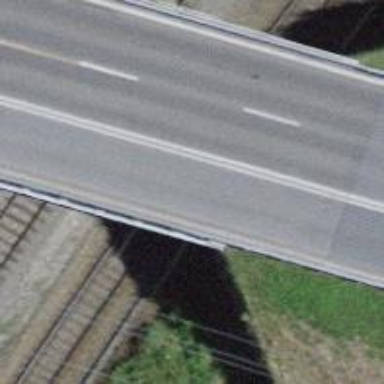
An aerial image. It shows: Secondary road crossing bridge with asphalt surface.